A spectrogram of one vibration snapshot from a rotating bearing is shown (time on one axis, frequency on the other). Diagnose the bearing from this image, choosing from: normal, inner_race, outer_race, ball.
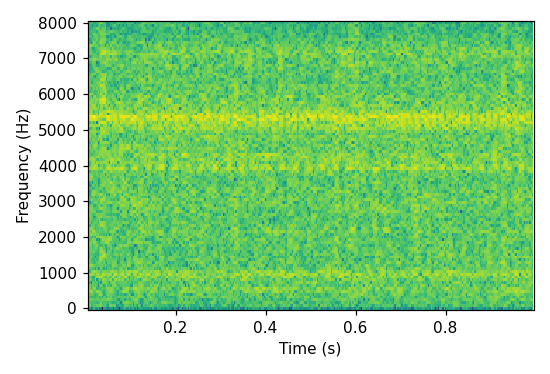
Answer: inner_race